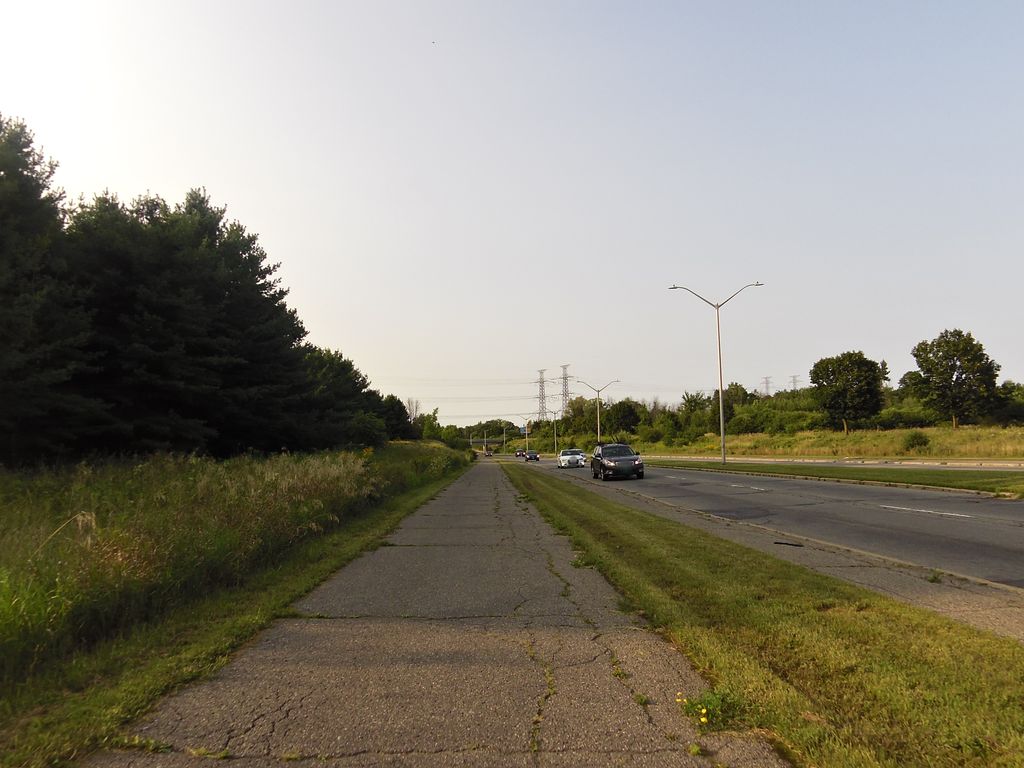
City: ottawa-gatineau